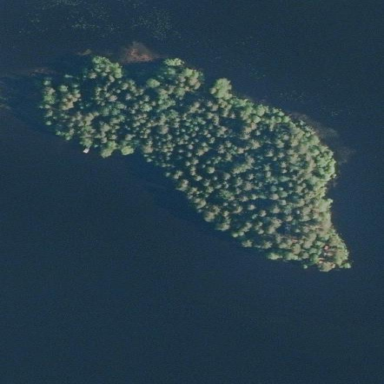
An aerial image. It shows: Island.